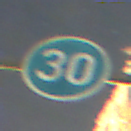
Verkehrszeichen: VorgeschriebeneMindestgeschwindigkeit
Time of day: Night
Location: Outdoor (Urban)
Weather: PartlyCloudy
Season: NotSpecified
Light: Artificial